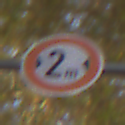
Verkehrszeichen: TatsaechlicheBreite2
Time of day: MorningAfternoon
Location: Outdoor (Suburban)
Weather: PartlyCloudy
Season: NotSpecified
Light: Natural